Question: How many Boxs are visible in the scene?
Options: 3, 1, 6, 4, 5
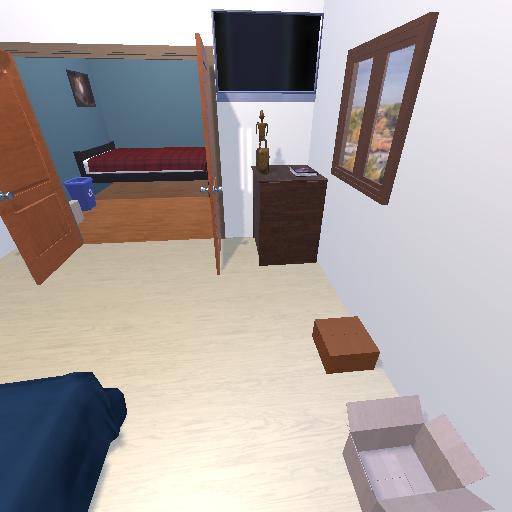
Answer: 3